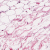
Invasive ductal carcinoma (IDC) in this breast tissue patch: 0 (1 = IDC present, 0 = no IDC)